Question: I have the following documentation:
'''
/**
* Creates a Mortgage account
* {@inheritdoc}
* @param string $closingDate the date from which the mortgage starts accumulating interest and payments begin.
*/
function __construct($principle,$term,$interest,$compoundFrequency,$amortization,$closingDate)
{
parent::__construct($principle,$term,$interest,$compoundFrequency,$amortization);
}
'''
When I ctrl+Q in phpstorm for the quickdoc i get the following

My additional documentation seems to be completely ignored.
Is it possible to have the parent documentation as well as the additional child info display in phpstorm when using ctrl+Q ?
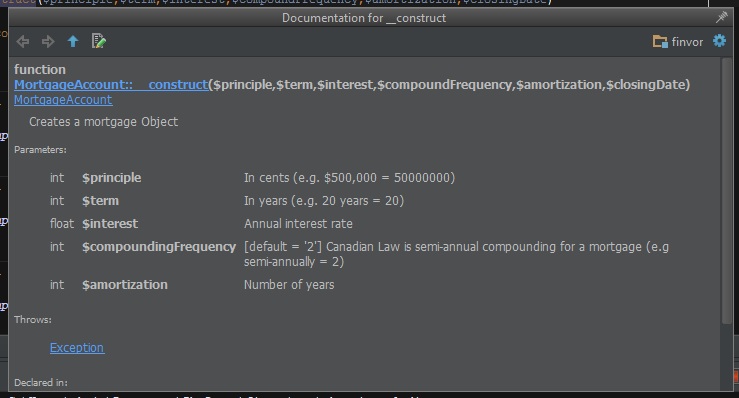
Answer: > Is it possible to have the parent documentation as well as the additional child info display in phpstorm when using ctrl+Q ?
Unfortunately not (there is no separate options for that or anything like that).
<URL> to get notified on progress.
Accordingly to the ticket status it is planned to be resolved in PhpStorm v9.